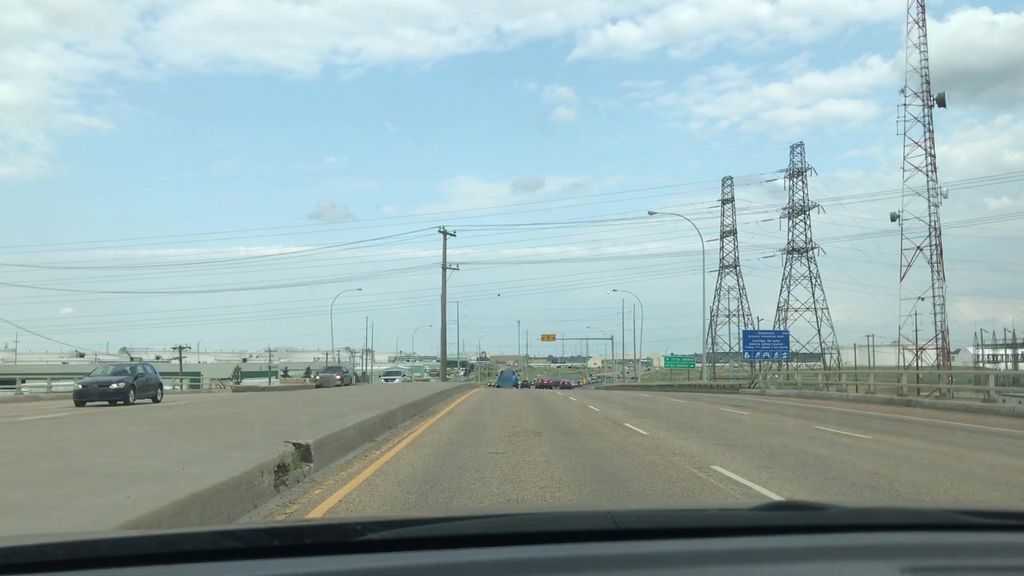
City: edmonton